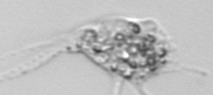
Label: Amoeba